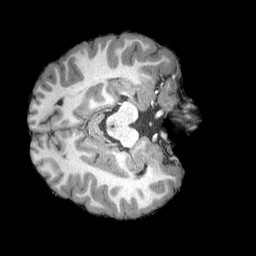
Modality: T1w
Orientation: axial
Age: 21
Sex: male